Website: apple
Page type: payment
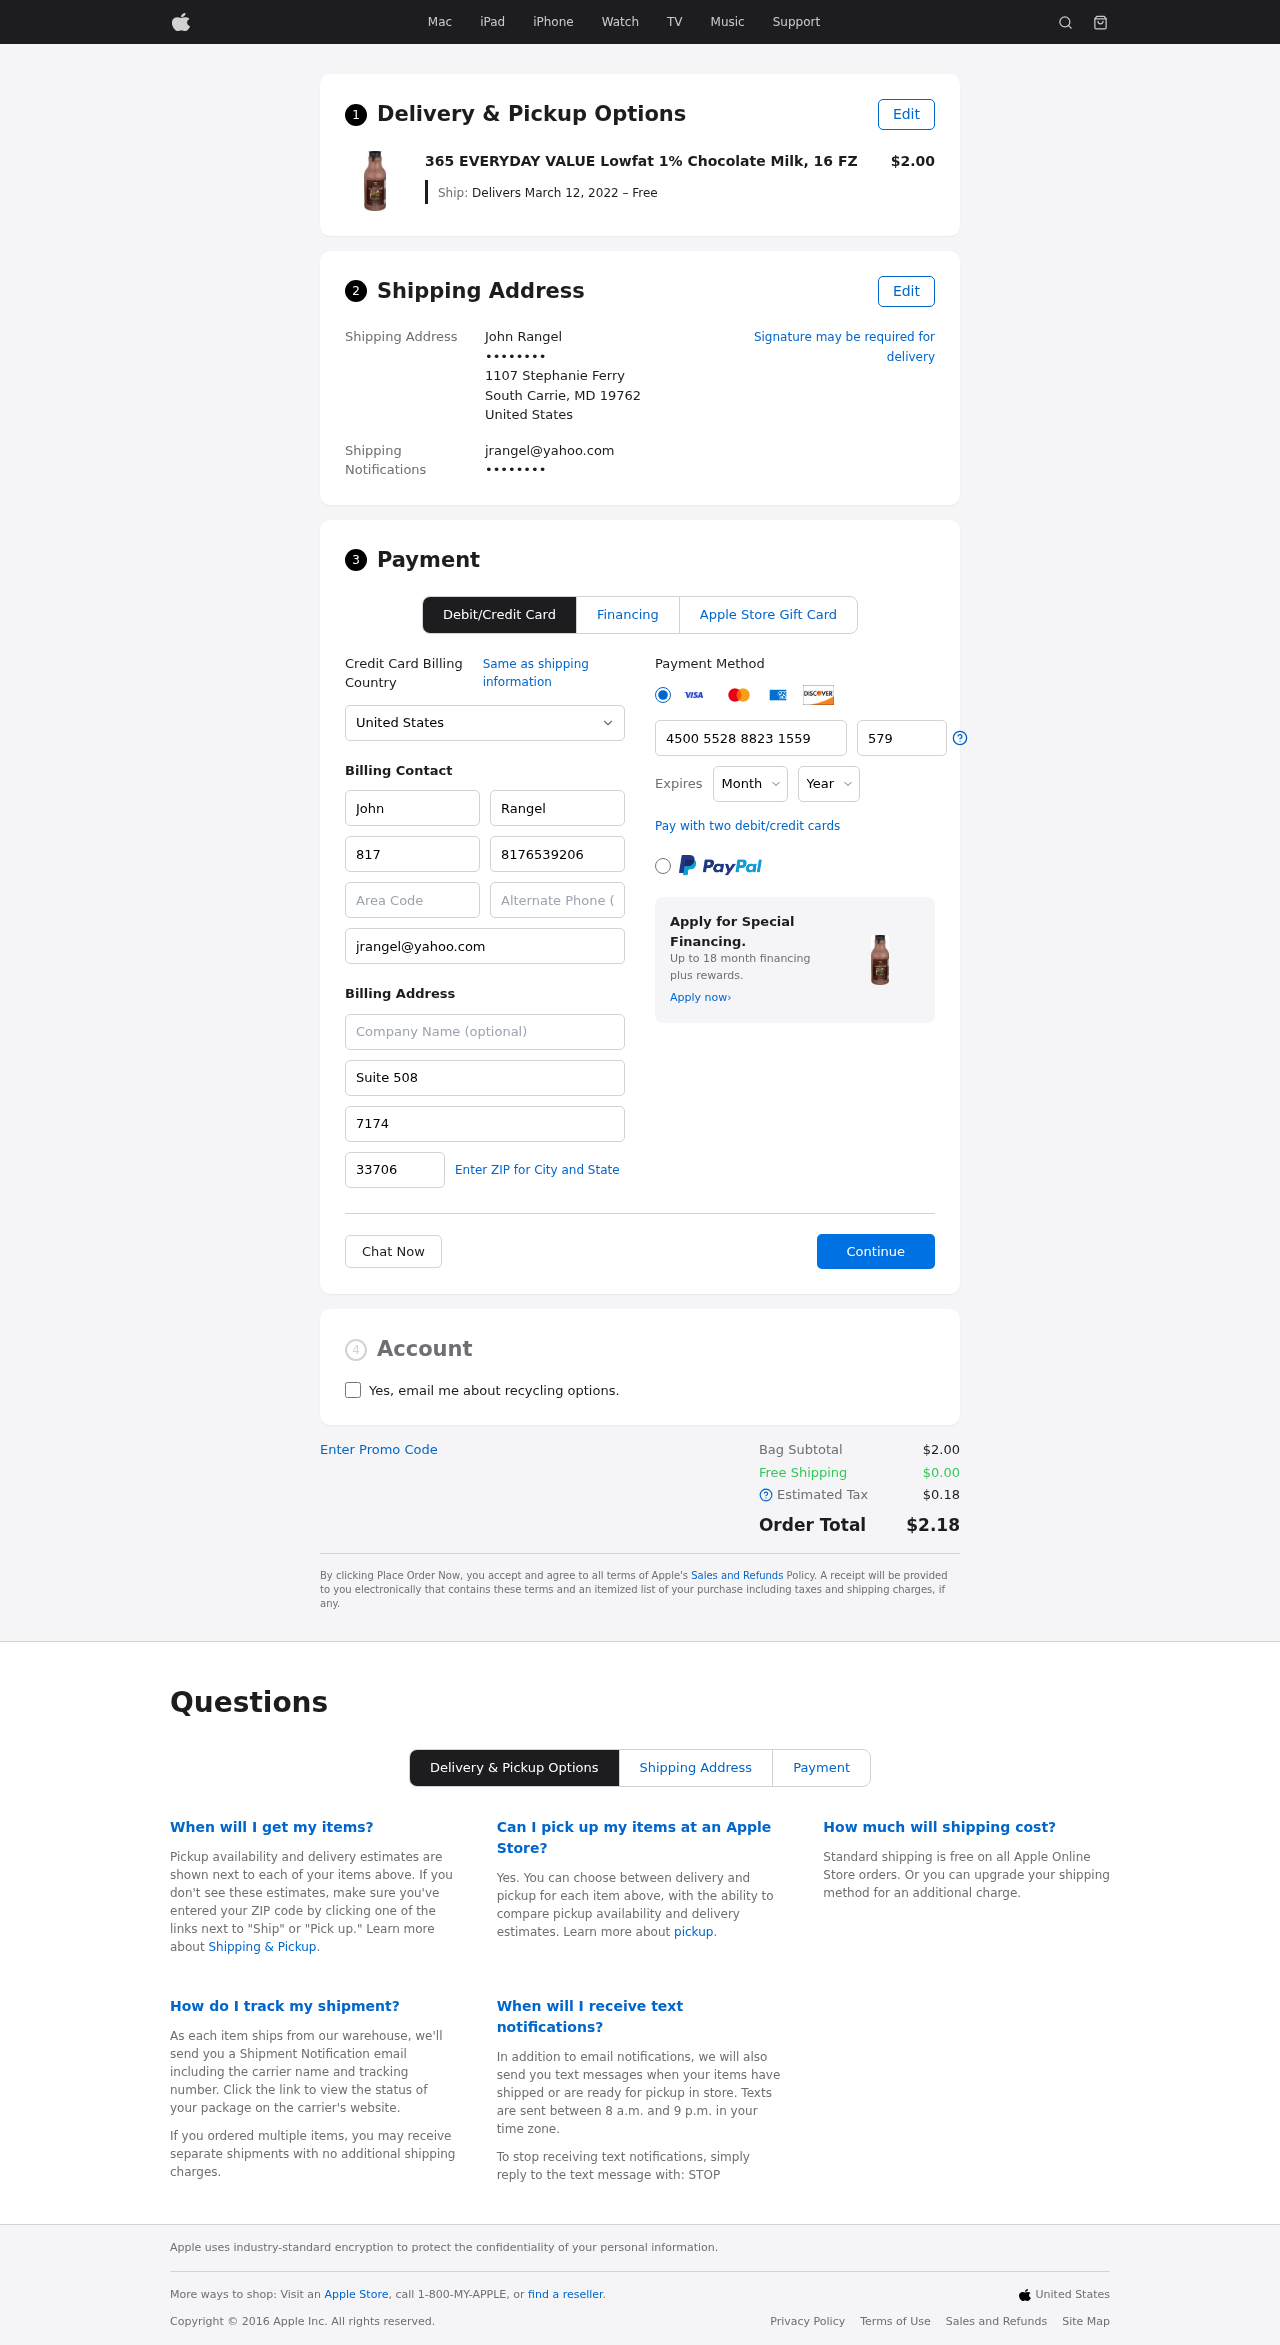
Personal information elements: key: PII_CARD_CVV
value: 579
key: PII_CARD_EXPIRY_MONTH
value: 06
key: PII_CARD_EXPIRY_YEAR
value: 28
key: PII_CARD_NUMBER
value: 4500 5528 8823 1559
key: PII_CITY_STATE_ZIP
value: South Carrie, MD 19762
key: PII_COUNTRY
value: United States
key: PII_EMAIL
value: jrangel@yahoo.com
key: PII_EMAIL2
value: jrangel@yahoo.com
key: PII_FIRSTNAME
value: John
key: PII_FULLNAME
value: John Rangel
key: PII_LASTNAME
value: Rangel
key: PII_PHONE3
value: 8176539206
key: PII_PHONE_AREA
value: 817
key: PII_POSTCODE2
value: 33706
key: PII_SECURITY_CODE
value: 7174
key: PII_STREET
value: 1107 Stephanie Ferry
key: PII_STREET2
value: Suite 508
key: PII_PHONE
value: ••••••••
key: PII_PHONE2
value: ••••••••
Product elements: key: PRODUCT1_NAME
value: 365 EVERYDAY VALUE Lowfat 1% Chocolate Milk, 16 FZ
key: PRODUCT1_PRICE
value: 2
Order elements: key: ORDER_DELIVERY_DATE
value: Delivers March 12, 2022 – Free
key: ORDER_SUBTOTAL
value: $2.00
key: ORDER_SHIPPING_COST
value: $0.00
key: ORDER_TAX
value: $0.18
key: ORDER_TOTAL
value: $2.18